Question:
Note: the diagram above shows a partition into groups of 5 (the columns). The horizontal box denotes the median values of each partition. The 'P' item indicates the median of medians.
Most of the researches that I saw have this picture in Selecting their "P" and it always have an odd numbers of elements. But What if the numbers elements you have are even?
ex.
'''
1 2 3 4 5 6 7 8 9 10
11 12 13 14 15 16 17 18 19 20
21 22 23 24 25 26 27 28 29 30
31 32 33 34 35 36 37 38 39 40
41 42 43 44 45 46 47 48 49 50
51 52 53 54 55 56 57 58 59 60
'''
how do you get your "P" in an even set of elements?
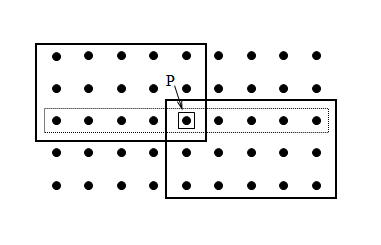
Answer: This explanation gives the detail I think you're looking for:
<URL>
> The median of the set plays a special role in this algorithm, and it
is defined as the i-smallest item where i = (n+1)/2 if n is odd and i =
n/2 or (n+2)/2 if n is even.